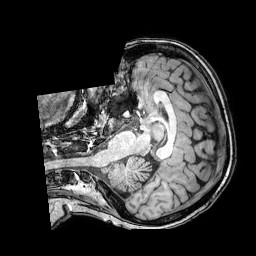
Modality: T1w
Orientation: axial
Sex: female
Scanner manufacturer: philips
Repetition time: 0.008303 s
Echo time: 0.00385 s